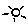
Label: sun